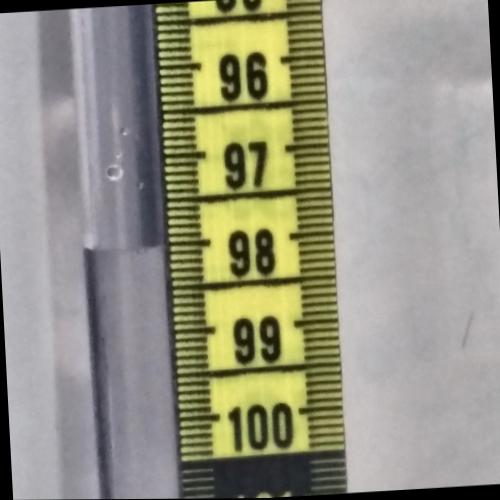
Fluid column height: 98.0 cm